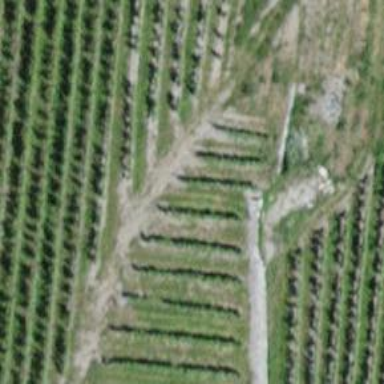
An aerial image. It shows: Vineyard growing grapes.